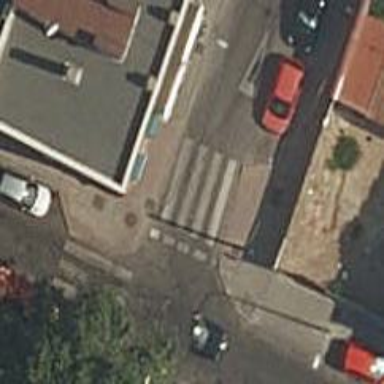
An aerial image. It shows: Uncontrolled zebra crossing on the road.